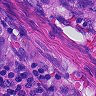
Metastatic tissue present: yes